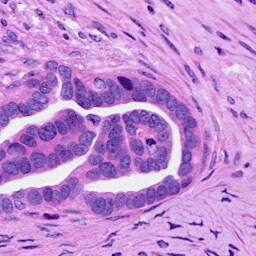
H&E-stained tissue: Ovarian